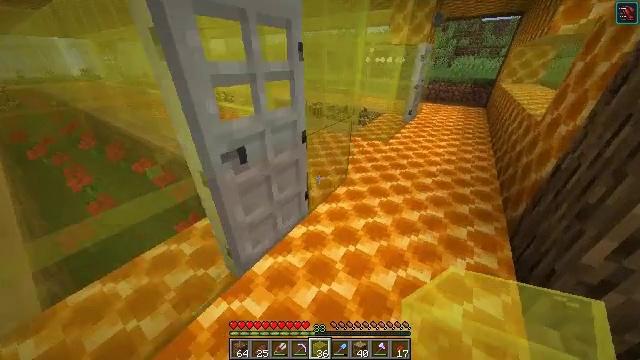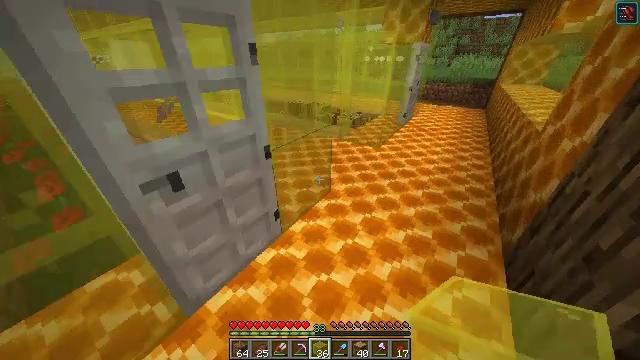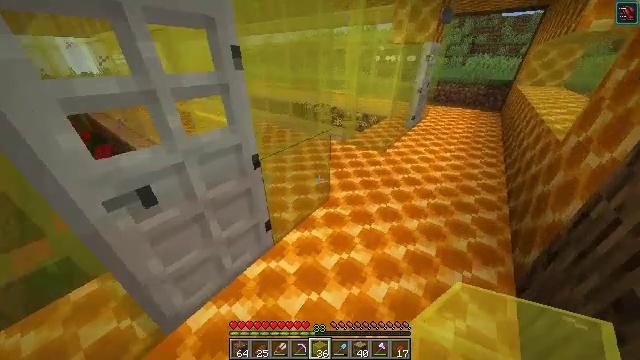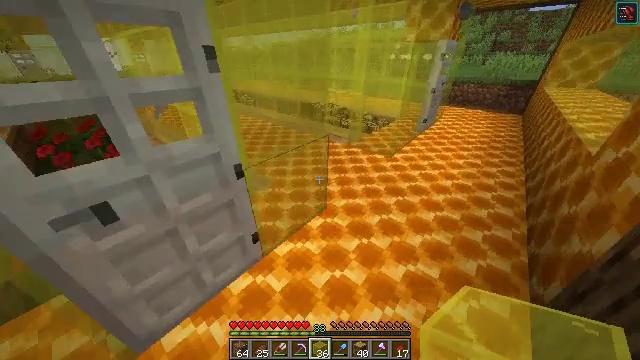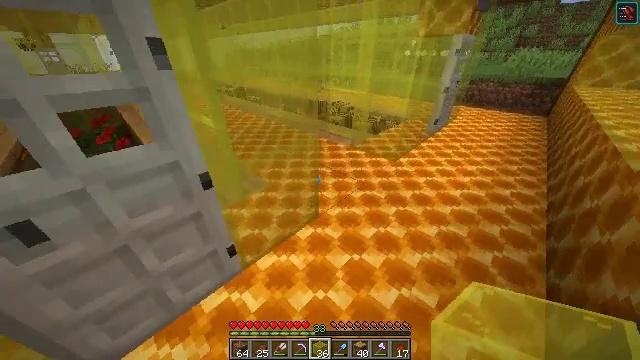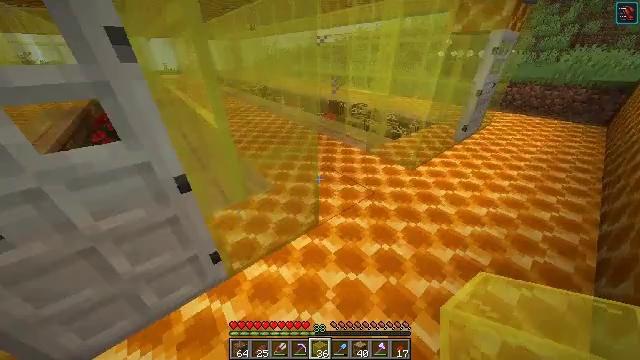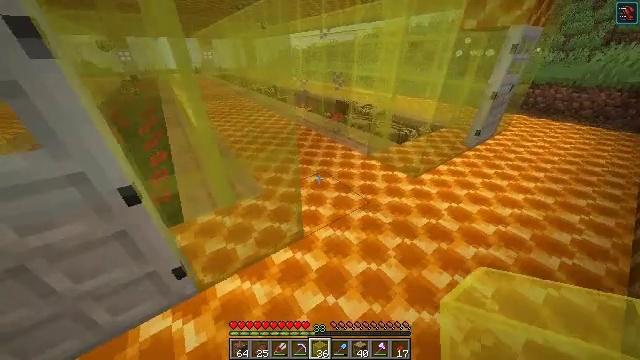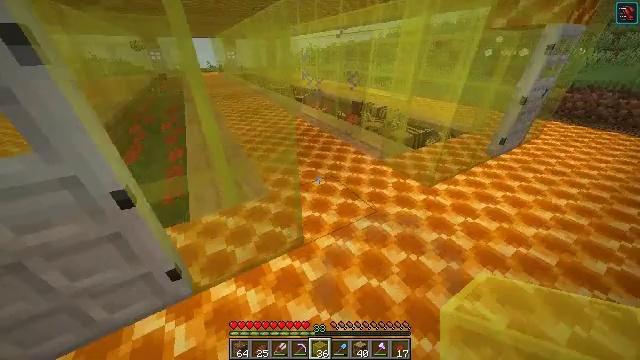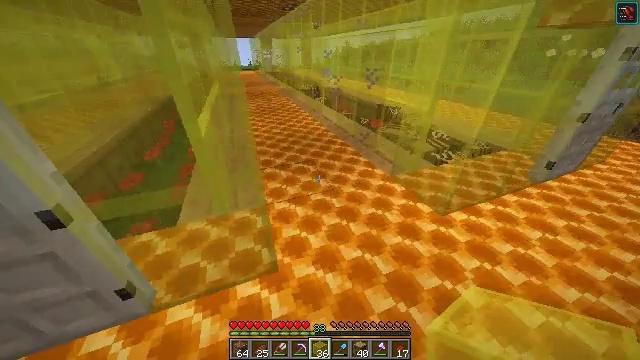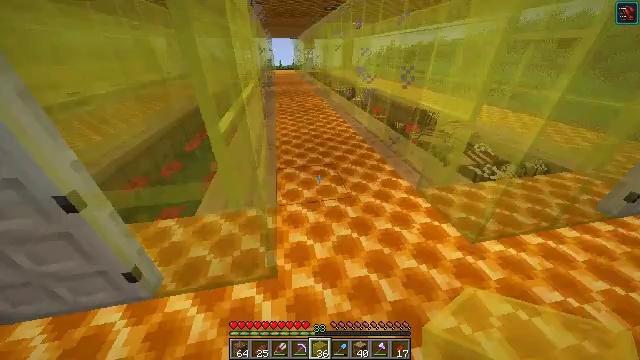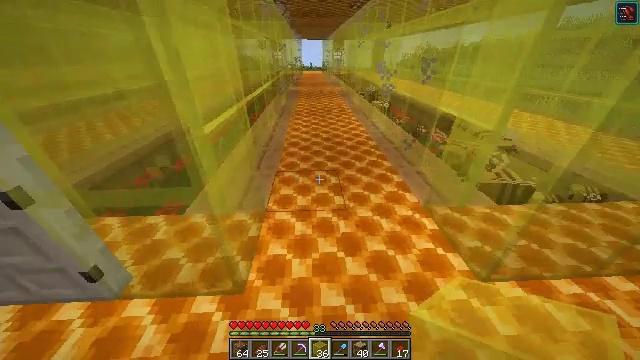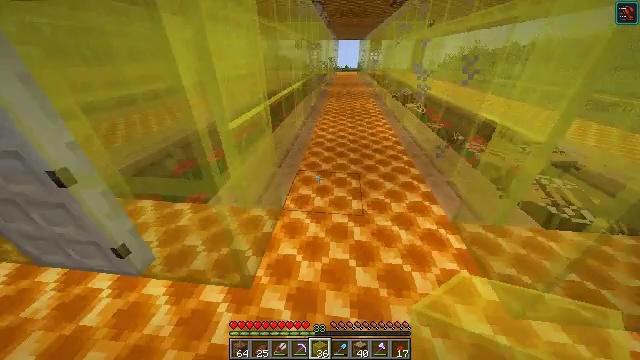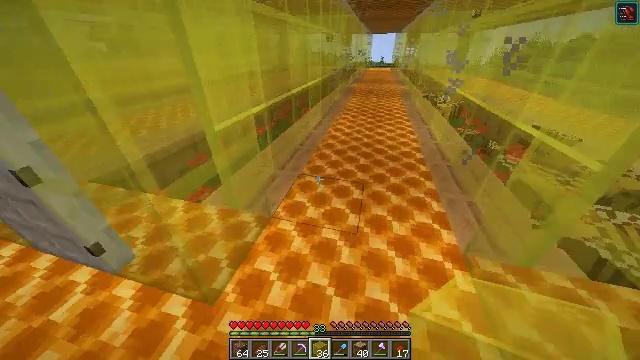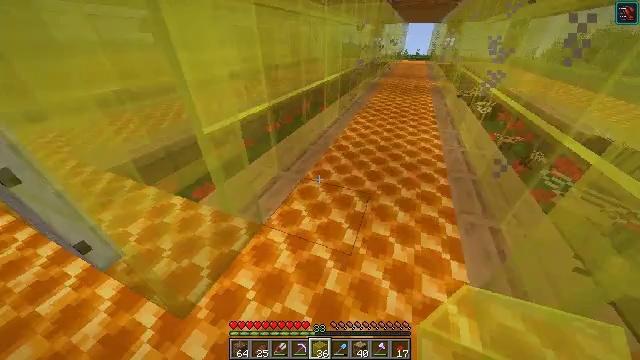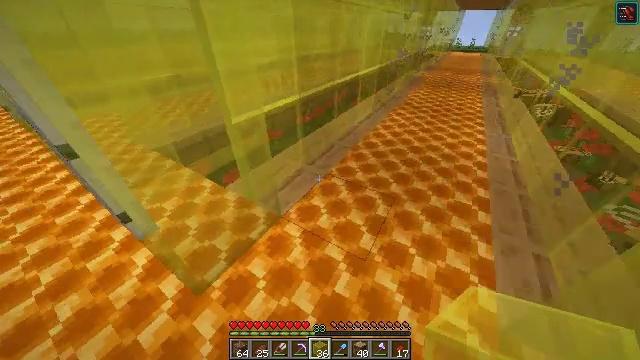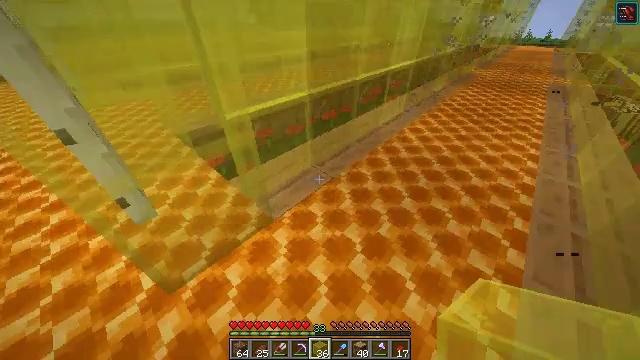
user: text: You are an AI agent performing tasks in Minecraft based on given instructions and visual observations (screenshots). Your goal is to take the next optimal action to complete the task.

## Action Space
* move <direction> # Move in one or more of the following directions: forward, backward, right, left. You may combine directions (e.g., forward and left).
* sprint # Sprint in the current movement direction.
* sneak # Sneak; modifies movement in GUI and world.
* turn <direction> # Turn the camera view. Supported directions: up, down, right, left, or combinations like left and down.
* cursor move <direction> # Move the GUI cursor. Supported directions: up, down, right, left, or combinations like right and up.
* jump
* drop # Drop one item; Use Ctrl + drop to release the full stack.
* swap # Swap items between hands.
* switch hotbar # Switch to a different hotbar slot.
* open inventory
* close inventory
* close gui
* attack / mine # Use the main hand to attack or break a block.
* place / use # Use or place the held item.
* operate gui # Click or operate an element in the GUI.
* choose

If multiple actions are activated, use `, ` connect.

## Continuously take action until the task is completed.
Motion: motion action
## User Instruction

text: Create a honeycomb block using the crafting table.
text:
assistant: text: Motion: move forward and move right, attack / mine
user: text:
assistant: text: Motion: move forward and move right, turn left, attack / mine
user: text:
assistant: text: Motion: move forward and move right, turn left, attack / mine
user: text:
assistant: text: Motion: move forward and move right, turn left, attack / mine
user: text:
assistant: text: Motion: move forward and move right, turn left, attack / mine
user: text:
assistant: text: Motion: move forward and move right, turn left, attack / mine
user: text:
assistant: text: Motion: move forward and move right, turn left, attack / mine
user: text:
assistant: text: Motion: move forward and move right, turn left, attack / mine
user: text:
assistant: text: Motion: move forward and move right, turn left, attack / mine
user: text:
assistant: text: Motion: move forward and move right, turn left, attack / mine
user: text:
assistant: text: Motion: move forward and move right, turn left, attack / mine
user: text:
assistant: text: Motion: move forward and move right, turn left, attack / mine
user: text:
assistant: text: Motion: move forward and move right, turn left and down, attack / mine
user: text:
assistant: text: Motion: move forward and move right, turn left and down, attack / mine
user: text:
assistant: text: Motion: move forward and move right, turn left and down, attack / mine
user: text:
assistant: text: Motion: move forward and move right, turn left and down, attack / mine
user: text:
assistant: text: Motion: move forward, turn left and down, attack / mine
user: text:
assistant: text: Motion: turn left, attack / mine
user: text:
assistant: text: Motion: turn left and down, attack / mine
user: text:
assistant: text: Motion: turn left and up, attack / mine
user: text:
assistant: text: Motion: turn left and up, attack / mine
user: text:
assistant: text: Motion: attack / mine
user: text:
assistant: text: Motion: turn down, attack / mine
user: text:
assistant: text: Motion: turn left and down, attack / mine
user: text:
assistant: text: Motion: attack / mine
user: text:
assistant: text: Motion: attack / mine
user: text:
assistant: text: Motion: attack / mine
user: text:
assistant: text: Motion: attack / mine
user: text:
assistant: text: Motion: attack / mine
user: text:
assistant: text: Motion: attack / mine